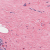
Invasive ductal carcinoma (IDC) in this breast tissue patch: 0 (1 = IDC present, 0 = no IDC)